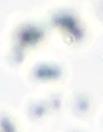
Label: Phaeocystis